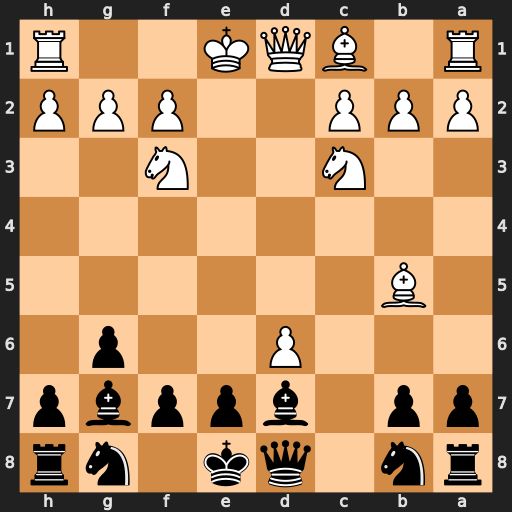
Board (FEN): rn1qk1nr/pp1bppbp/3P2p1/1B6/8/2N2N2/PPP2PPP/R1BQK2R
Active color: b
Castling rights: KQkq
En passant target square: -
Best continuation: Bxc3+ bxc3 Bxb5